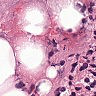
Metastatic tissue present: no